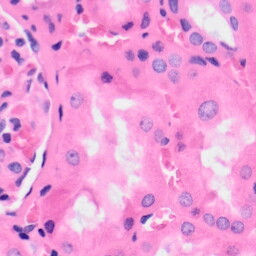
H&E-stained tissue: Kidney